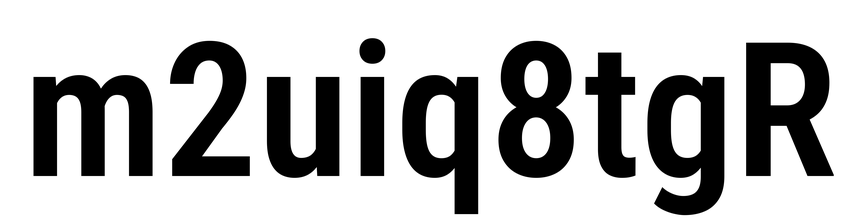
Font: Roboto_Condensed_SemiBold